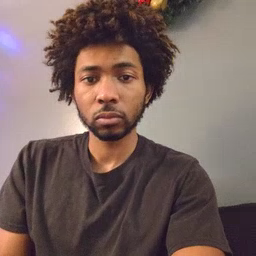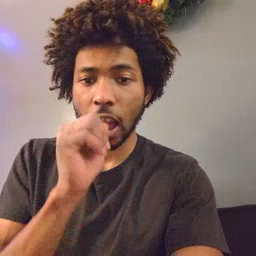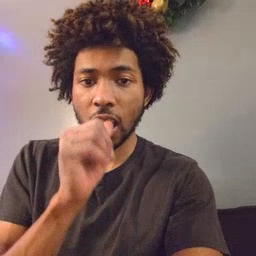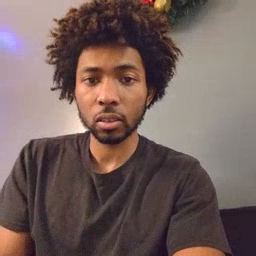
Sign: nuts